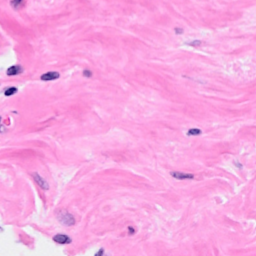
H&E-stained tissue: Breast